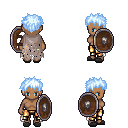
a pixel art fantasy rpg character, female body template, human, dark skin, gray tattered cape, gold greaves, white cyan bedhead hairstyle, gray slippers, shield, four views (front, back, left, right), 2x2 character sprite sheet, small pixel art, hard edges, no anti-aliasing